Chest X-ray:
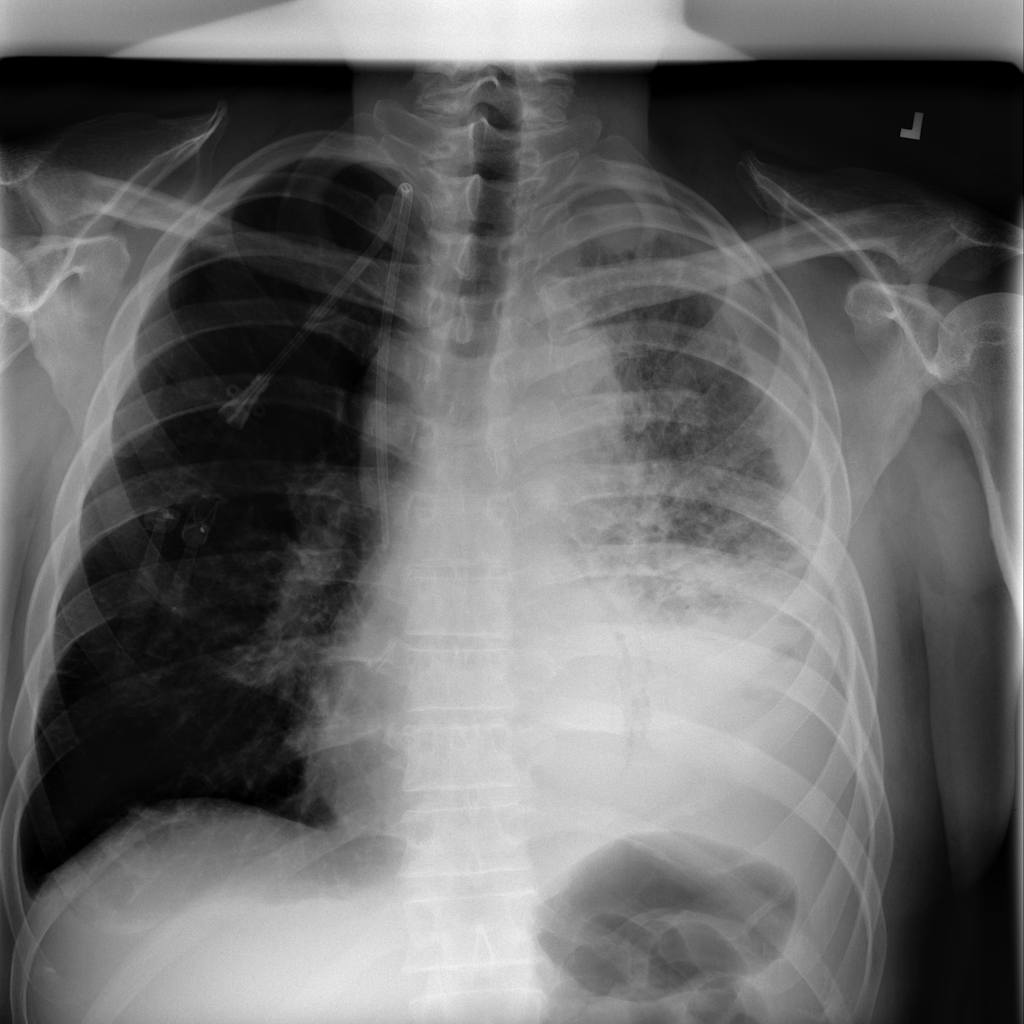
Findings: Atelectasis, Consolidation, Effusion, Fracture
No abnormal finding: no